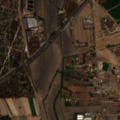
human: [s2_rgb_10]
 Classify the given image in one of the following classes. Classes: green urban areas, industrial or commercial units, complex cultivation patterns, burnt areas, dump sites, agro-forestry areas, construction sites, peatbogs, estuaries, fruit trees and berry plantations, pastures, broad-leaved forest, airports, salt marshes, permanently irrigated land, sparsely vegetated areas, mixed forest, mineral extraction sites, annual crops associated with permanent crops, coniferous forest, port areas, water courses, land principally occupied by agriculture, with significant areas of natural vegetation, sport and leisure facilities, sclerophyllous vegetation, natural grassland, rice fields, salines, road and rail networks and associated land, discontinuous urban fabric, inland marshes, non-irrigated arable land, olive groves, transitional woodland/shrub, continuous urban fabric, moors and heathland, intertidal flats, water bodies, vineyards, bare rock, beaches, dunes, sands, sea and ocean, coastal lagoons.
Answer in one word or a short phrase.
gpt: permanently irrigated land, complex cultivation patterns, coniferous forest